Question: I have an Question on SimFinger. SimFinger is an application that makes simulator take videos (Clever Idea). The only issue is SimFinger moves all the way to the left of the screen. Could we move SimFinger to he middle to get a 16:9 ratio. You can install SimFinger here at GitHub: <URL>.
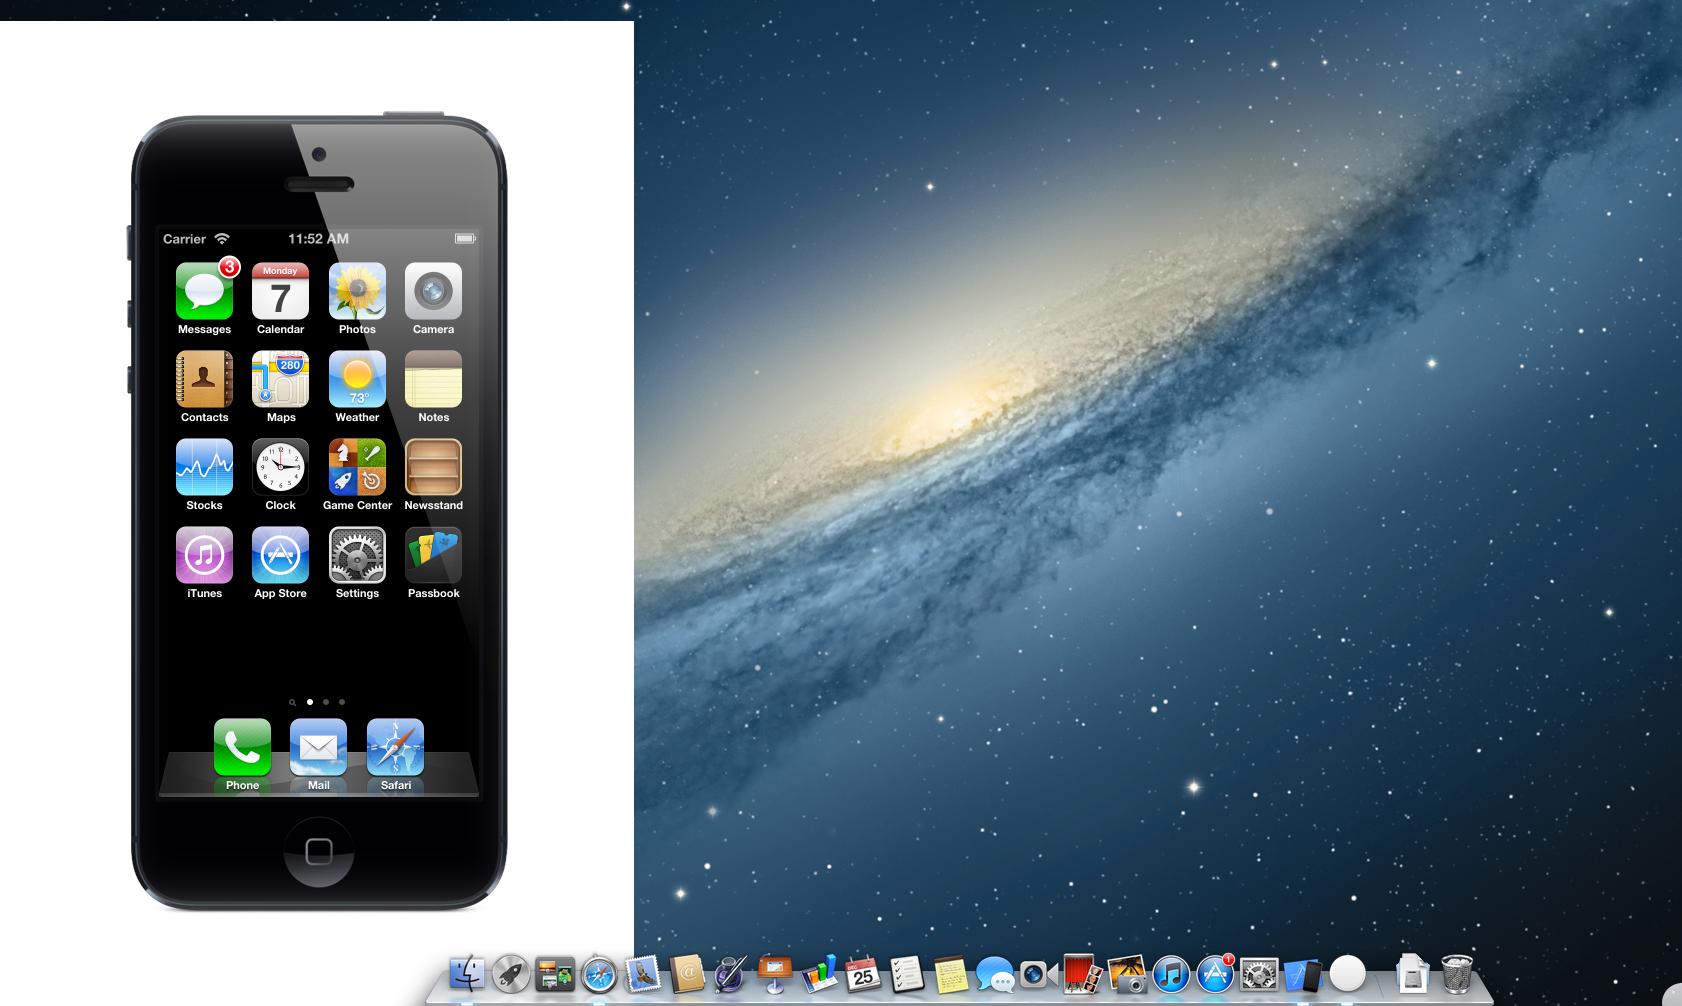
Answer: Just checked <URL> and this is what mentioned there,
> Some notes: you probably want to hide your Dock. SimFinger currently
locks itself to the lower-left of the screen. (you'll need
Accessibility enabled in the System Preferences for this to work).
Try it out and reply to them if this doesn't help. So there are no ways to move sim finger, but it should automatically align with simulator.